Field crop: maize
Growth stage: 2
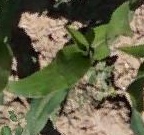
Species: maize